Question: I tried to add Android library to my project , in the first time I do this I see green arrow and when I open the project properties again I see

what is the problem ?
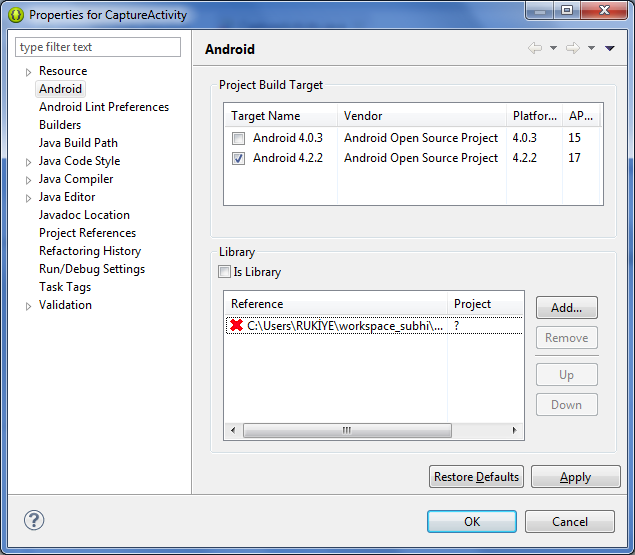
Answer: Just use English Character in your project and folder path names.
Good Luck :)